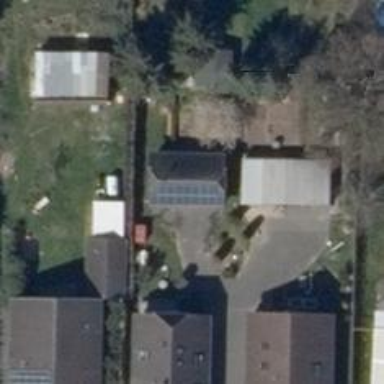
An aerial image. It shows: Solar photovoltaic panel generator producing electricity as small installation.